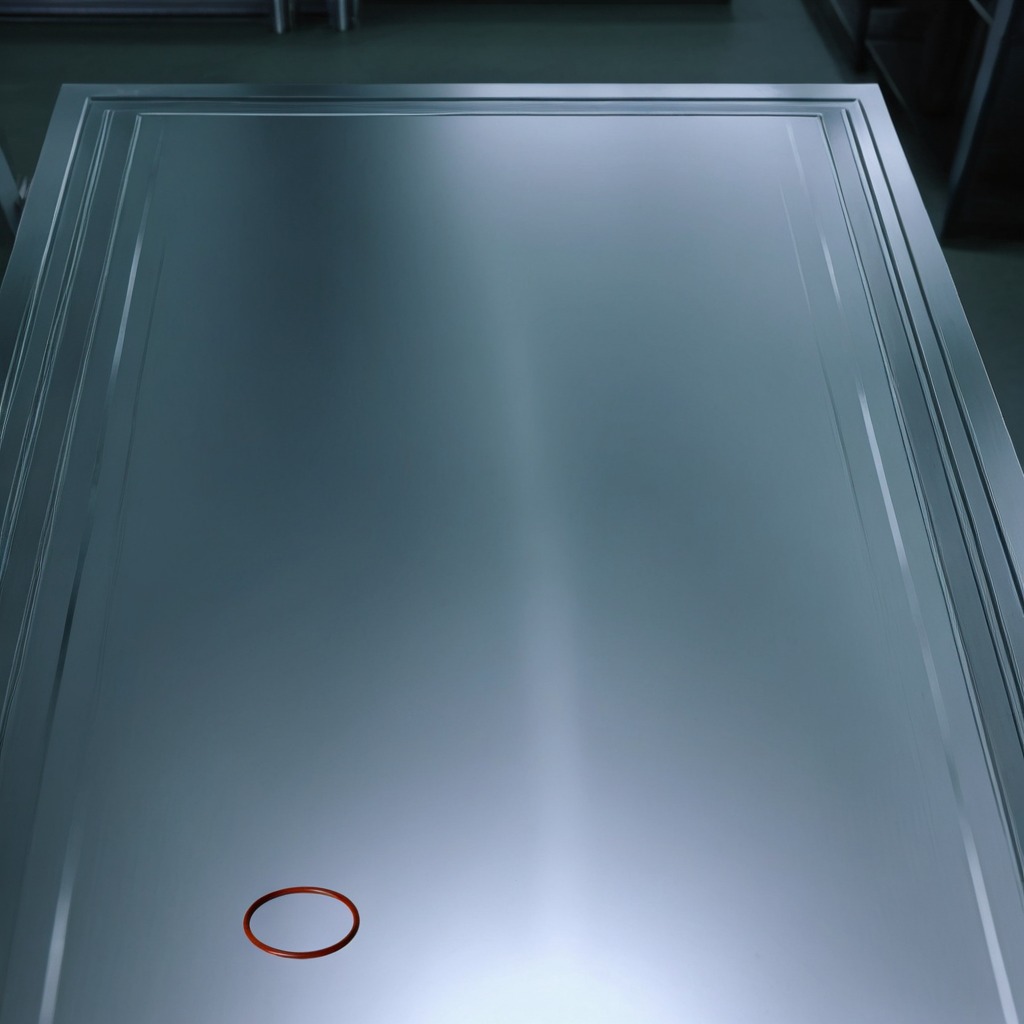
A rubber O-ring is lying on the metal table.